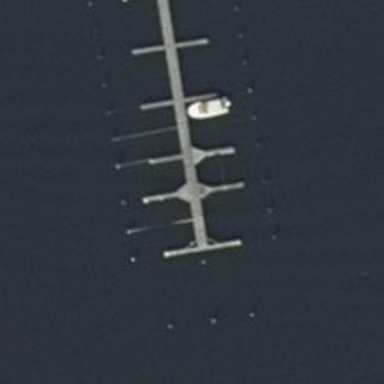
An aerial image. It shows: Man-made pier.